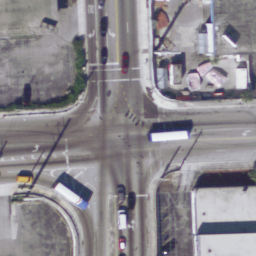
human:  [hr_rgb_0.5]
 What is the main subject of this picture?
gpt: intersection